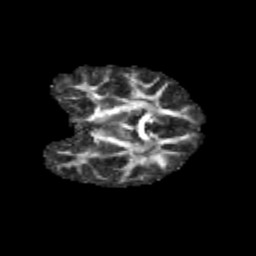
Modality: FA
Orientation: coronal
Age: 11
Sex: female
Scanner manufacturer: siemens
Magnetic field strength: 3 T
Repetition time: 3.8 s
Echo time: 0.07 s